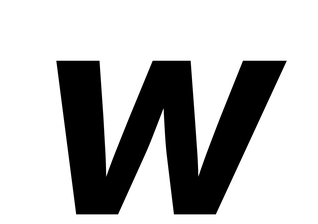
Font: Inter-Italic_Bold_Italic